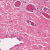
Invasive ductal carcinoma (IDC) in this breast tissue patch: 0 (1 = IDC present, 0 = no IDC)